Field crop: tomato
Growth stage: 2
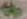
Species: solanum